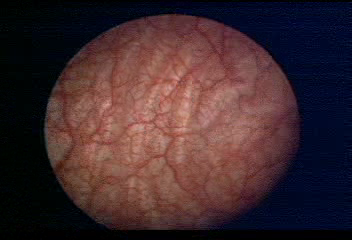
Modality: WLC
Class: Normal mucosa
Bladder cancer association: No